Question: i have been provided middleearth.h/cpp and was asked to make a makefile, doxyfile (which i did correctly) and a topological.cpp that works but has a small mistake in the output and i need help with that please.ill provide all three files and the text we use to test and the error.
'''
cs2110 cs2150
cs2102 cs2150
cs1110 cs2110
cs3330 cs4414
cs2150 cs4414
cs2110 cs3330
cs1110 cs2102
0 0
'''

middleearth.h
'''
#ifndef MIDDLEEARTH_H
#define MIDDLEEARTH_H
#include <iostream>
#include <vector>
#include <string>
#include <unordered_map>
#include <random>
using namespace std;
// see the comments in the lab11 write-up, or in middleearth.cpp
class MiddleEarth {
public:
MiddleEarth(int xsize, int ysize, int num_cities, int seed);
void print();
void printTable();
float getDistance(const string& city1, const string& city2);
vector<string> getItinerary(unsigned int length);
private:
int num_city_names, xsize, ysize;
unordered_map<string, float> xpos, ypos;
vector<string> cities;
unordered_map<string, unordered_map<string, float>> distances;
mt19937 gen; // Mersenne-Twister random number engine
};
#endif
'''
middleearth.cpp
'''
#include "middleearth.h"
#include <algorithm>
#include <array>
#include <cstdlib>
#include <cmath>
// New shuffle method that uses the Mersenne Twister engine
void shuffle (vector<string>::iterator first, vector<string>::iterator last, mt19937& g) {
for (auto i=(last-first)-1; i>0; --i) {
unsigned int n = (g() / (double) g.max())*distance(first,last);
swap (first[i], first[n]);
}
}
// The list of all the place names that we'll be using
const array<string, 40> all_city_names{
// human towns, cities and strongholds
"Bree", // a human and hobbit town between the Shire and Rivendell
"Isengard", // the tower fortress where Saruman resided; Gandalf was imprisoned there.
"Minas Tirith", // capital of Gondor, the "white city"; home to Boromir, Denethor, and later, Aragorn
"Osgiliath", // city on the river Anduin; is at the other end of Pelennor Fields from M. Tirith
"Edoras", // the capital city of Rohan, where King Theoden resides
"Helm's Deep", // fortress of Rohan, it is where the people of Edoras fled to from the orc invasion
"Dunharrow", // a refuge of Rohan, it is where Elrond presents the sword to Aragorn in the movie
// dwarf cities
"Moria", // the enormous dwarven underground complex that the Fellowship traveled through
// elvish cities
"Lothlorien", // the elvish tree-city, home of Lady Galadriel and Lord Celeborn
"Rivendell", // the elvish city that is home to Lord Elrond
"The Grey Havens", // the port city on the western coast from which the elves travel westward
// hobbit villages
"Bucklebury", // a Shire village, it has a ferry across the Brandywine River that the Hobbits use
"Bywater", // a Shire village, it is the site of the Battle of Bywater (removed from the movie)
"Hobbiton", // a Shire village, it is home to Bilbo and, later, Frodo
"Michel Delving", // a Shire village, it is the chief town of the Shire
// Mordor places
"Orodruin", // Mount Doom in Mordor, it is where the Ring was made, and later, unmade
"Barad-Dur", // Sauron's fortress that was part castle, part mountain
"Minas Morgul", // formerly the Gondorian city of Minas Ithil; renamed when Sauron took it over
"Cirith Ungol", // the mountianous pass that Sam & Frodo went through; home of Shelob
"Gorgoroth", // the plains in Mordor that Frodo & Sam had to cross to reach Mount Doom
// places that are not cities
"Emyn Muil", // the rocky region that Sam & Frodo climb through after leaving the Fellowship
"Fangorn Forest", // the forest where Treebeard (and the other Ents) live
"Dagorlad", // great plain/swamp between Emyn Muil & Mordor where a great battle was fought long ago
"Weathertop", // the tower between Bree and Rivendell where Aragorn and the Hobbits take refuge
"Gladden Fields", // this is where the Ring is lost in the River Anduin, after Isildur is ambushed and killed by Orcs
"Entwash River", // a river through Rohan, which flows through Fangorn Forest
"River Isen", // river through the Gap of Rohan; Theoden's son was slain in a battle here.
"The Black Gate", // huge gate to Mordor that Aragorn and company attack as the ring is destroyed
"The Old Forest", // a forest to the west of the Shire (adventures there were removed from the movie)
"Trollshaws", // area to the west of Rivendell that was home to the trolls that Bilbo met
"Pelennor Fields", // great plain between M. Tirith and Osgiliath; site of the Battle of M. Tirith
"Hollin", // the empty plains that the Fellowship crosses between Rivendell and Moria
"Mirkwood", // Legolas' forest home; Bilbo travels there in 'The Hobbit'.
"Misty Mountains", // the north-south moutain range that runs through Middle-earth
"Prancing Pony", // an inn in Bree where the hobbits tried to meet Gandalf, but meet Aragorn instead
// places from the Hobbit book and movies
"Laketown", // also called Esgaorth, it is the town of men on the Long Lake near Erebor
"Dale", // the town of men outside Erebor, destroyed by Smaug long before the Hobbit story
"Erebor", // the Elvish name for the Lonely Mountain, where the dwarves had their fortress
"Beorn's House", // Beorn is the shape-shifter who shelters the dwarf party
"Dol Guldur", // fortress in Mirkwood where Sauron, as the Necromancer, hid during most of the Hobbit
};
// Iluvatar, the creator of Middle-Earth
MiddleEarth::MiddleEarth(int xsize, int ysize, int num_cities, int seed) {
this->xsize = xsize;
this->ysize = ysize;
// set up the random number generator
gen.seed(seed == -1 ? random_device{}() : seed);
// count the number of cities in the array
this->num_city_names = all_city_names.size();
if (num_cities > num_city_names) {
cout << "There are only " << num_city_names << " city names, so "
<< num_cities << " cities cannot be created." << endl;
cout << "Exiting." << endl;
exit(0);
}
if (num_cities < 5) {
num_cities = 5;
}
// copy all the cities into a mutable vector
this->cities = vector<string>(all_city_names.begin(), all_city_names.end());
shuffle(cities.begin(), cities.end(), gen); // shuffle all the cities
cities.erase(cities.begin() + num_cities, cities.end()); // then remove the ones we won't be using
// compute random city positions
for (auto city : cities) {
xpos.emplace(city, (gen() / (double) gen.max()) * xsize);
ypos.emplace(city, (gen() / (double) gen.max()) * ysize);
}
// compute the 2-d distance array
// we assume that num_cities < xsize * ysize
for (auto city1 : cities) {
for (auto city2 : cities) {
distances[city1].emplace(city2, sqrt((xpos[city2] - xpos[city1]) * (xpos[city2] - xpos[city1]) +
(ypos[city2] - ypos[city1]) * (ypos[city2] - ypos[city1])));
}
}
}
// The Mouth of Sauron!
// Prints out info on the created 'world'
void MiddleEarth::print() {
cout << "there are " << num_city_names
<< " locations to choose from; we are using " << cities.size() << endl;
cout << "they are: " << endl;
for (auto city : cities) {
cout << " " << city << " @ (" << xpos[city] << ", " << ypos[city]
<< ")" << endl;
}
}
// Prints a tab-separated table of the distances,
// which can be loaded into Excel or similar
void MiddleEarth::printTable() {
cout << "Table: " << endl << endl << "Location xpos ypos ";
for (auto city : cities) {
cout << city << " ";
}
cout << endl;
for (auto city1 : cities) {
cout << city1 << " " << xpos[city1] << " " << ypos[city1] << " ";
for (auto city2 : cities) {
cout << distances[city1][city2] << " ";
}
cout << endl;
}
}
// This method returns the distance between the two passed cities.
// If we assume that the hash table (i.e. the map) is O(1),
// then this method call is also O(1)
float MiddleEarth::getDistance(const string& city1, const string& city2) {
return distances[city1][city2];
}
// Returns the list of cities to travel to.
// The first city is the original start point as well as the end point.
// The number of cities passed in does not include this start/end point
// (so there will be length+1 entries in the returned vector).
vector<string> MiddleEarth::getItinerary(unsigned int length) {
// check parameter
if (length >= cities.size()) {
cout << "You have requested an itinerary of " << length
<< " cities; you cannot ask for an itinerary of more than length "
<< cities.size() - 1 << endl;
exit(0);
}
length++; // to account for the start point
// we need to make a deep copy of the cities vector
vector<string> itinerary(cities.begin(), cities.end());
// shuffle, erase unneeded ones, and return the itinerary
shuffle(itinerary.begin(), itinerary.end(), gen);
itinerary.erase(itinerary.begin() + length, itinerary.end());
return itinerary;
}
'''
topological.cpp
'''
#include <iostream>
#include <fstream>
#include <stdlib.h>
#include <list>
#include <stack>
#include <string>
#include <map>
using namespace std;
/**
@date 11/16/2020
*/
/** @brief
*/
class Graph
{
public:
Graph(int vert);
/** @brief adds an edge to the list
* @param string v
* @param string w
* @param map<string, int> m
*
*/
void addEdge(string v, string w, map<string, int> m);
void printSort();
private:
int vertices;
list<int> *myList;
void sort(int v, stack<int> &myStack, bool visited[]);
map<int, string> myMap;
};
Graph::Graph(int vert) {
vertices = vert;
myList = new list<int>[vertices];
}
void Graph::addEdge(string v, string w, map<string, int> m) {
int loc1 = m[v];
int loc2 = m[w];
myMap[loc1] = v;
myMap[loc2] = w;
myList[loc1].push_back(loc2);
}
void Graph::sort(int v, stack<int> &myStack, bool visited[]) {
visited[v] = true;
list<int>::iterator i;
for(i = myList[v].begin(); i != myList[v].end(); ++i) {
if(!visited[*i]) {
sort(*i, myStack, visited);
}
}
myStack.push(v);
}
void Graph::printSort() {
stack<int> myStack;
bool *visited = new bool[vertices];
for(int i = 0; i < vertices; i++) {
visited[i] = false;
}
for(int i = 0; i < vertices; i++) {
if(visited[i] == false)
sort(i, myStack, visited);
}
while(myStack.empty() == false) {
int x = myStack.top();
string output = myMap[x];
cout << output << " ";
myStack.pop();
}
}
int main (int argc, char **argv) {
if ( argc != 2 ) {
cout << "Must supply the input file name as the one and only parameter" << endl;
return 1;
}
ifstream file(argv[1], ifstream::binary);
ifstream file1(argv[1], ifstream::binary);
if ( !file.is_open() ) {
cout << "Unable to open file '" << argv[1] << "'." << endl;
return 1;
}
string s1, s2;
int count = 0;
list <string> edges;
while(!file.eof()) {
file >> s1;
file >> s2;
if(s1 == "0" && s2 == "0") {
break;
}
edges.push_back(s1);
edges.push_back(s2);
}
file.close();
edges.sort();
edges.unique();
int size = edges.size();
map<string, int> myMap;
Graph myGraph(size);
list<string>::iterator i;
for(i = edges.begin(); i != edges.end(); i++) {
string s = *i;
myMap[s] = count;
count++;
}
while(!file1.eof()) {
file1 >> s1;
file1 >> s2;
if(s1 == "0" && s2 == "0") {
break;
}
myGraph.addEdge(s1, s2, myMap);
}
myGraph.printSort();
cout<<endl;
file1.close();
return 0;
}
'''
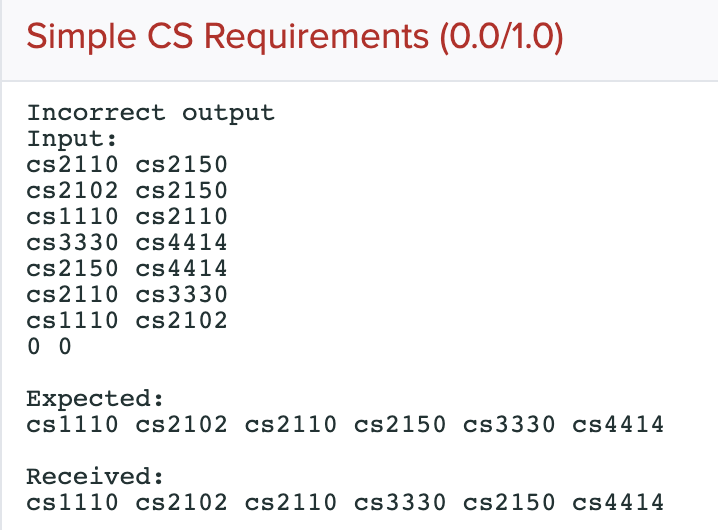
Answer: You are confusing yourself. You have your solution in 'edges'. There isn't a reason to read the data a second time. For example, you can simply output sorted/unique elements of 'edges', e.g. the modifications to your code are:
'''
int main (int argc, char **argv) {
if ( argc != 2 ) {
cout << "Must supply the input file name as the one and only parameter" << endl;
return 1;
}
ifstream file(argv[1], ifstream::binary);
// ifstream file1(argv[1], ifstream::binary);
if ( !file.is_open() ) {
cout << "Unable to open file '" << argv[1] << "'." << endl;
return 1;
}
string s1, s2;
// int count = 0;
list <string> edges;
while(file >> s1 && file >> s2) {
if(s1 == "0" && s2 == "0") {
break;
}
edges.push_back(s1);
edges.push_back(s2);
}
file.close();
edges.sort();
edges.unique();
// int size = edges.size();
// map<string, int> myMap;
bool first = true;
for (const auto& n : edges) {
if (!first)
cout.put(' ');
cout << n;
first = false;
}
cout.put('
');
// Graph myGraph(size);
// list<string>::iterator i;
// for(i = edges.begin(); i != edges.end(); i++) {
// string s = *i;
// myMap[s] = count;
// count++;
// }
//
// while(file1 >> s1 && file1 >> s2) {
// if(s1 == "0" && s2 == "0") {
// break;
// }
// myGraph.addEdge(s1, s2, myMap);
// }
//
// myGraph.printSort();
// cout<<endl;
// file1.close();
return 0;
}
'''
( how 'while (!file.eof()))' was replaced with 'while(file >> s1 && file >> s2)')
With your sample data in 'dat/topological.txt', you would receive:
'''
$ ./bin/topological dat/topological.txt
cs1110 cs2102 cs2110 cs2150 cs3330 cs4414
'''
If you are having problems editing your code, then you can do things much easier with a 'std::set', e.g.
'''
#include <iostream>
#include <fstream>
#include <string>
#include <set>
int main (int argc, char **argv) {
if ( argc != 2 ) {
std::cerr << "Must supply the input file name as the one and only parameter
";
return 1;
}
std::set<std::string> strset {};
std::string s {};
std::ifstream f (argv[1]);
if (!f.good()) {
std::cerr << "file open failed.
";
return 1;
}
while (f >> s && s != "0")
strset.insert(s);
bool first = true;
for (const auto& unique : strset) {
if (!first)
std::cout.put(' ');
std::cout << unique;
first = false;
}
std::cout.put('
');
}
'''
(same answer)